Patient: sex F, age 48
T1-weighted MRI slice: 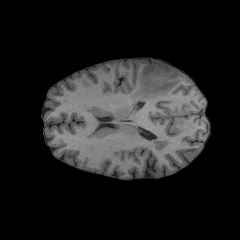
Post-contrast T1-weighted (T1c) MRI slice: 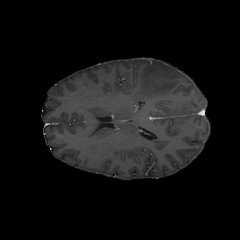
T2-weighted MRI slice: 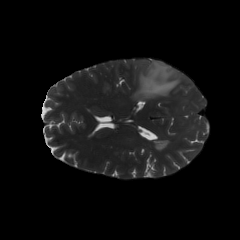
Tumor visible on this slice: yes
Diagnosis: Astrocytoma, IDH-mutant
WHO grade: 3